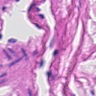
Metastatic tissue present: no